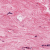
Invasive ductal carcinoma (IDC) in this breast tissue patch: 0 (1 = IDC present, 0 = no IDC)